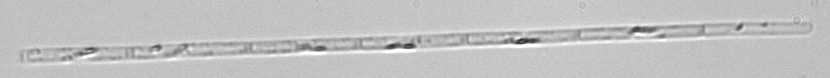
Label: Leptocylindrus